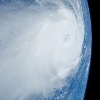
Label: cloud